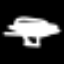
Label: mushroom